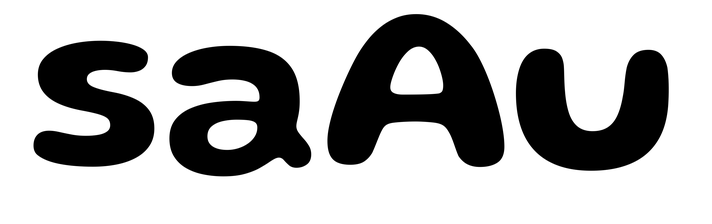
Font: Gluten_SemiBold